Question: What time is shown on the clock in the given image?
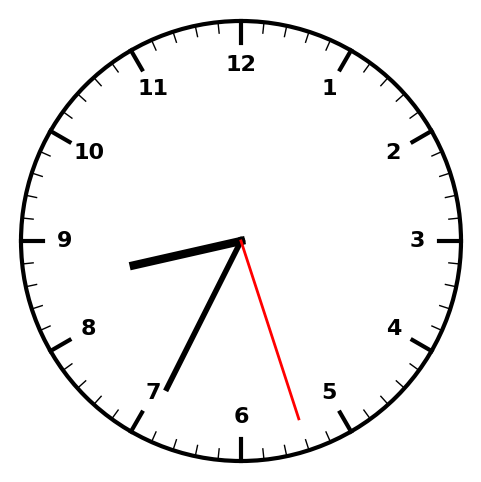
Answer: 08:34:27